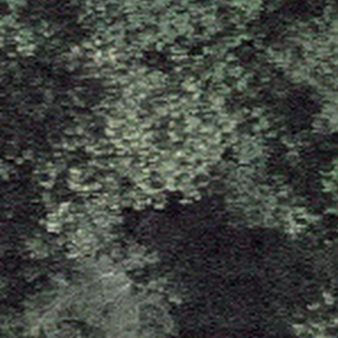
Label: other